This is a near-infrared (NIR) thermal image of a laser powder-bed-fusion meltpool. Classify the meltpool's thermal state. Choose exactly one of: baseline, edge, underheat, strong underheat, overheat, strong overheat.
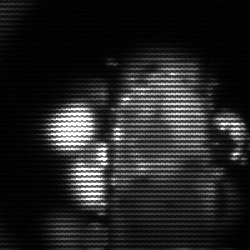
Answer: strong underheat